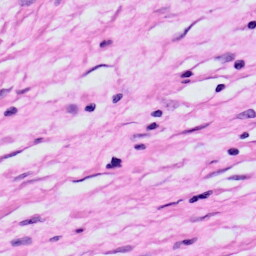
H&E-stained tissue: Skin